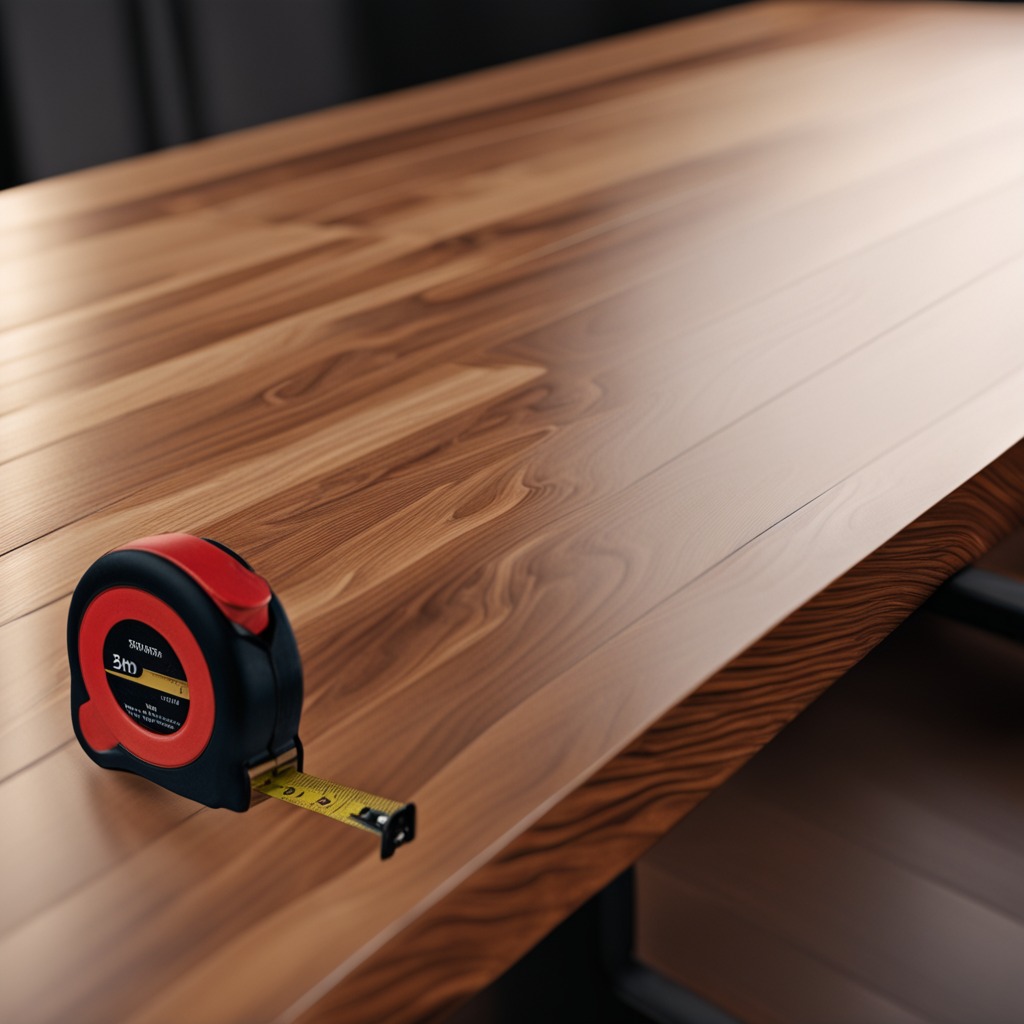
A measuring tape is lying on the wooden table.